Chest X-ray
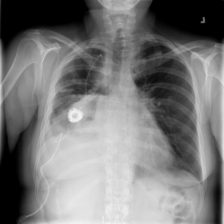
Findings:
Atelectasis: positive
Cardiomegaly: negative
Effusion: positive
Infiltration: negative
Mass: negative
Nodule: negative
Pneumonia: negative
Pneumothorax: negative
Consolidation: negative
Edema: negative
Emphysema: negative
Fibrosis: negative
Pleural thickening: negative
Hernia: negative